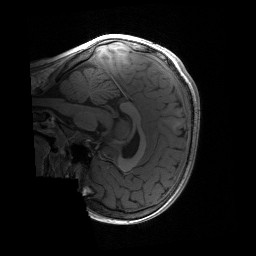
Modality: T1w
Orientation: sagittal
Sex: male
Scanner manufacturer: siemens
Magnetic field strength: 3 T
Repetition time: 1.9 s
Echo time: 0.00243 s